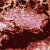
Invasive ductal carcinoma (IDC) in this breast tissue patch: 0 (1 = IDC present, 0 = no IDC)